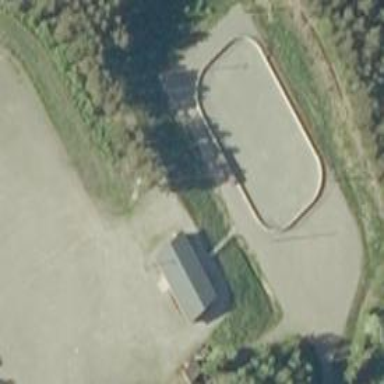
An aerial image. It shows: Ice hockey pitch for leisure sports.